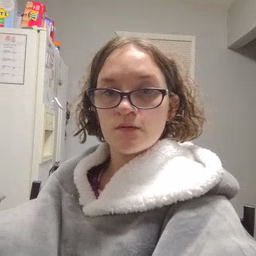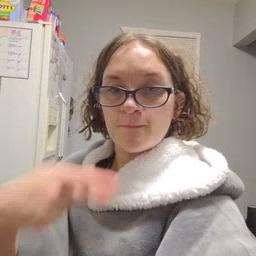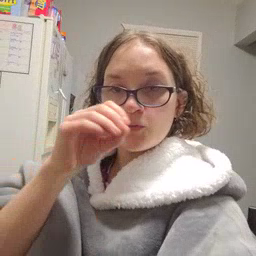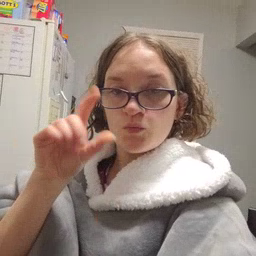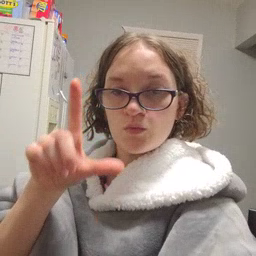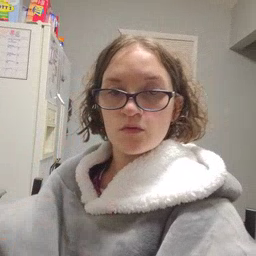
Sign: pool